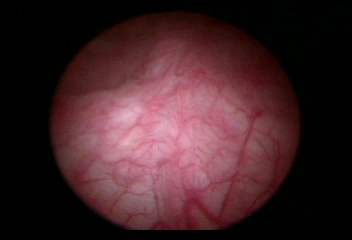
Modality: WLC
Class: Normal mucosa
Bladder cancer association: No